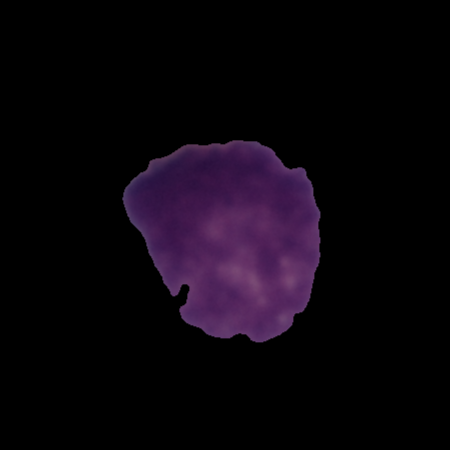
Label: cancer